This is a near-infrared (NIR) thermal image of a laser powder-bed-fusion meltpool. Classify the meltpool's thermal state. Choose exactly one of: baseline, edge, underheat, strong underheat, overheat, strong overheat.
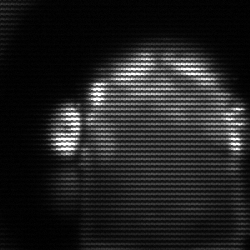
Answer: baseline